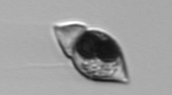
Label: Amphidinium